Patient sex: F
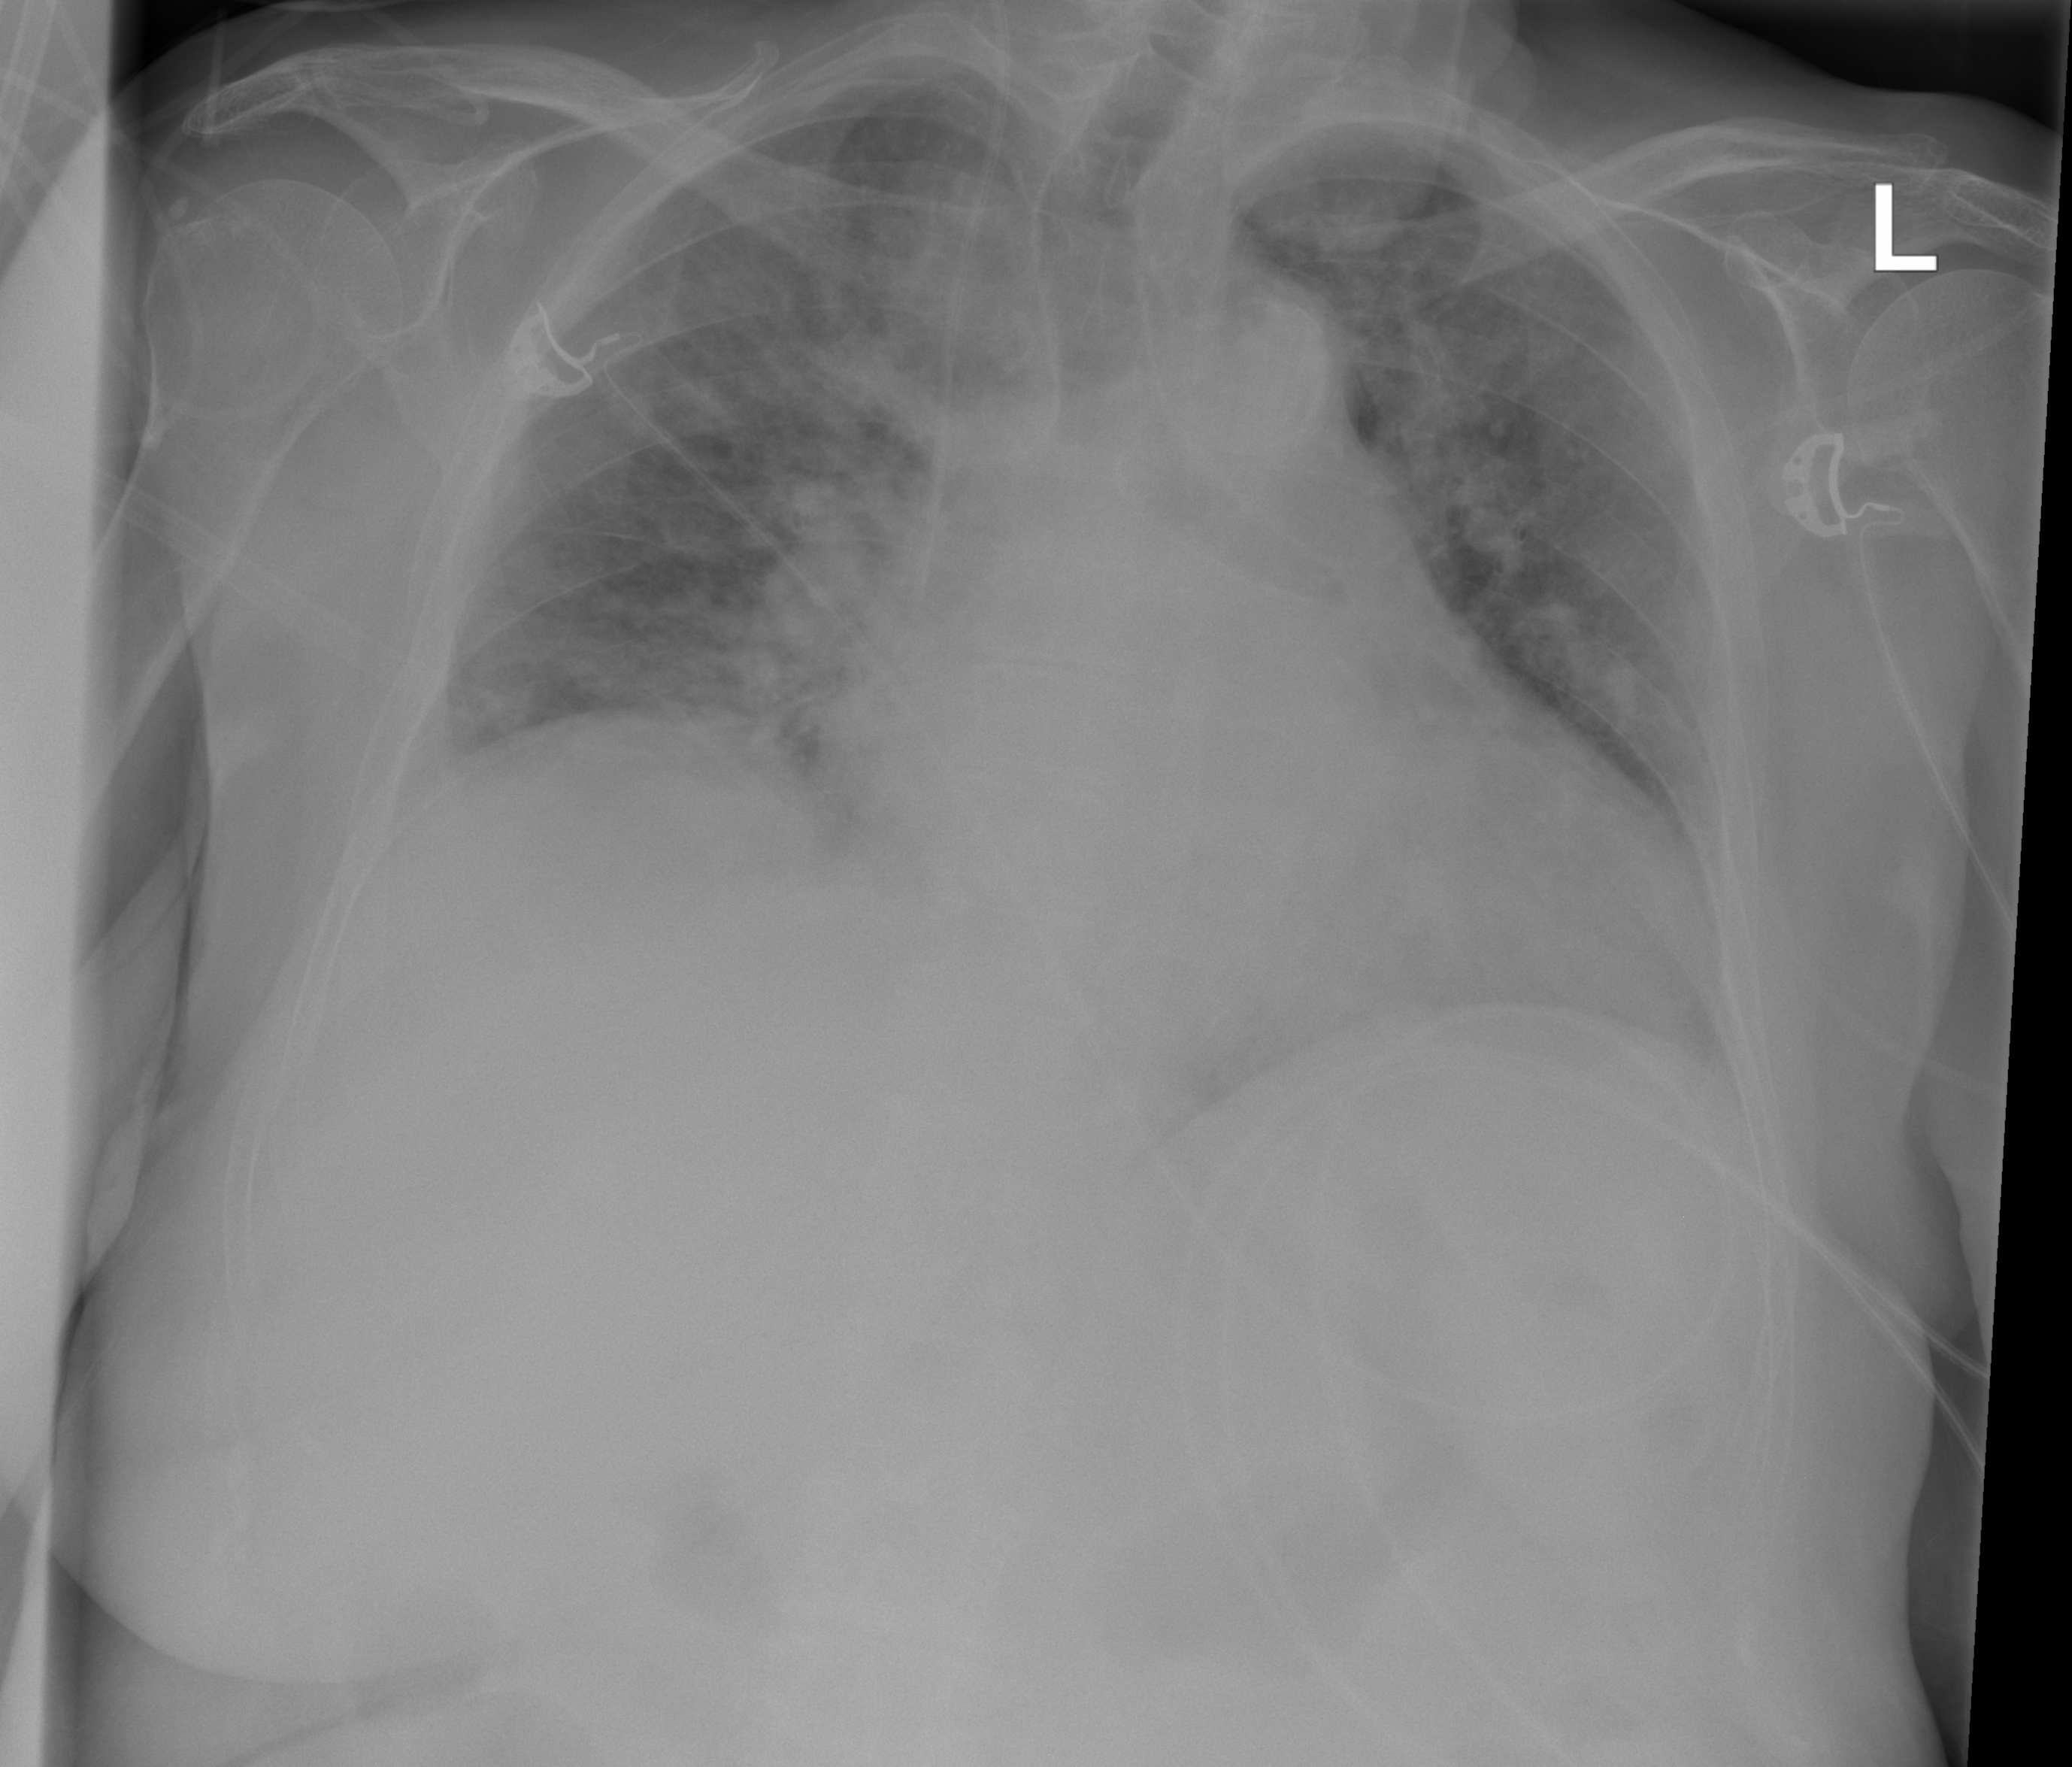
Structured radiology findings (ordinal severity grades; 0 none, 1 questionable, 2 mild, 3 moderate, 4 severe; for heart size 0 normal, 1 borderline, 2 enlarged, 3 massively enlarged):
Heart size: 2
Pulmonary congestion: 3
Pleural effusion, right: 1
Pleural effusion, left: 2
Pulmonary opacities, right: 2
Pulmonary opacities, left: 2
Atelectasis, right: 2
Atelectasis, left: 2